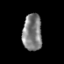
Tissue: prostate
Cell type: T cells
Senescence score: 0.3595
Nuclear area (px): 696
Mean DAPI intensity: 128.043